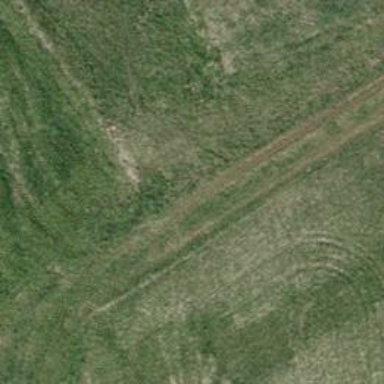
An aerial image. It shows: Grassy track with grade 5 track type.